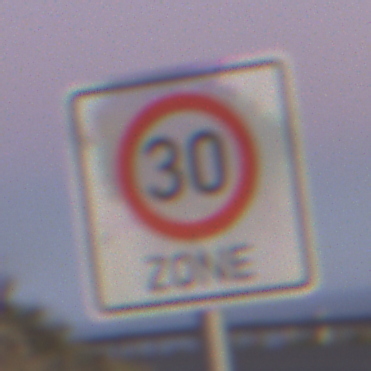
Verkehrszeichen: BeginnZone30
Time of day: Dawn
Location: Outdoor (RoadRail)
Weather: Clear
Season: NotSpecified
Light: Natural